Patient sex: F
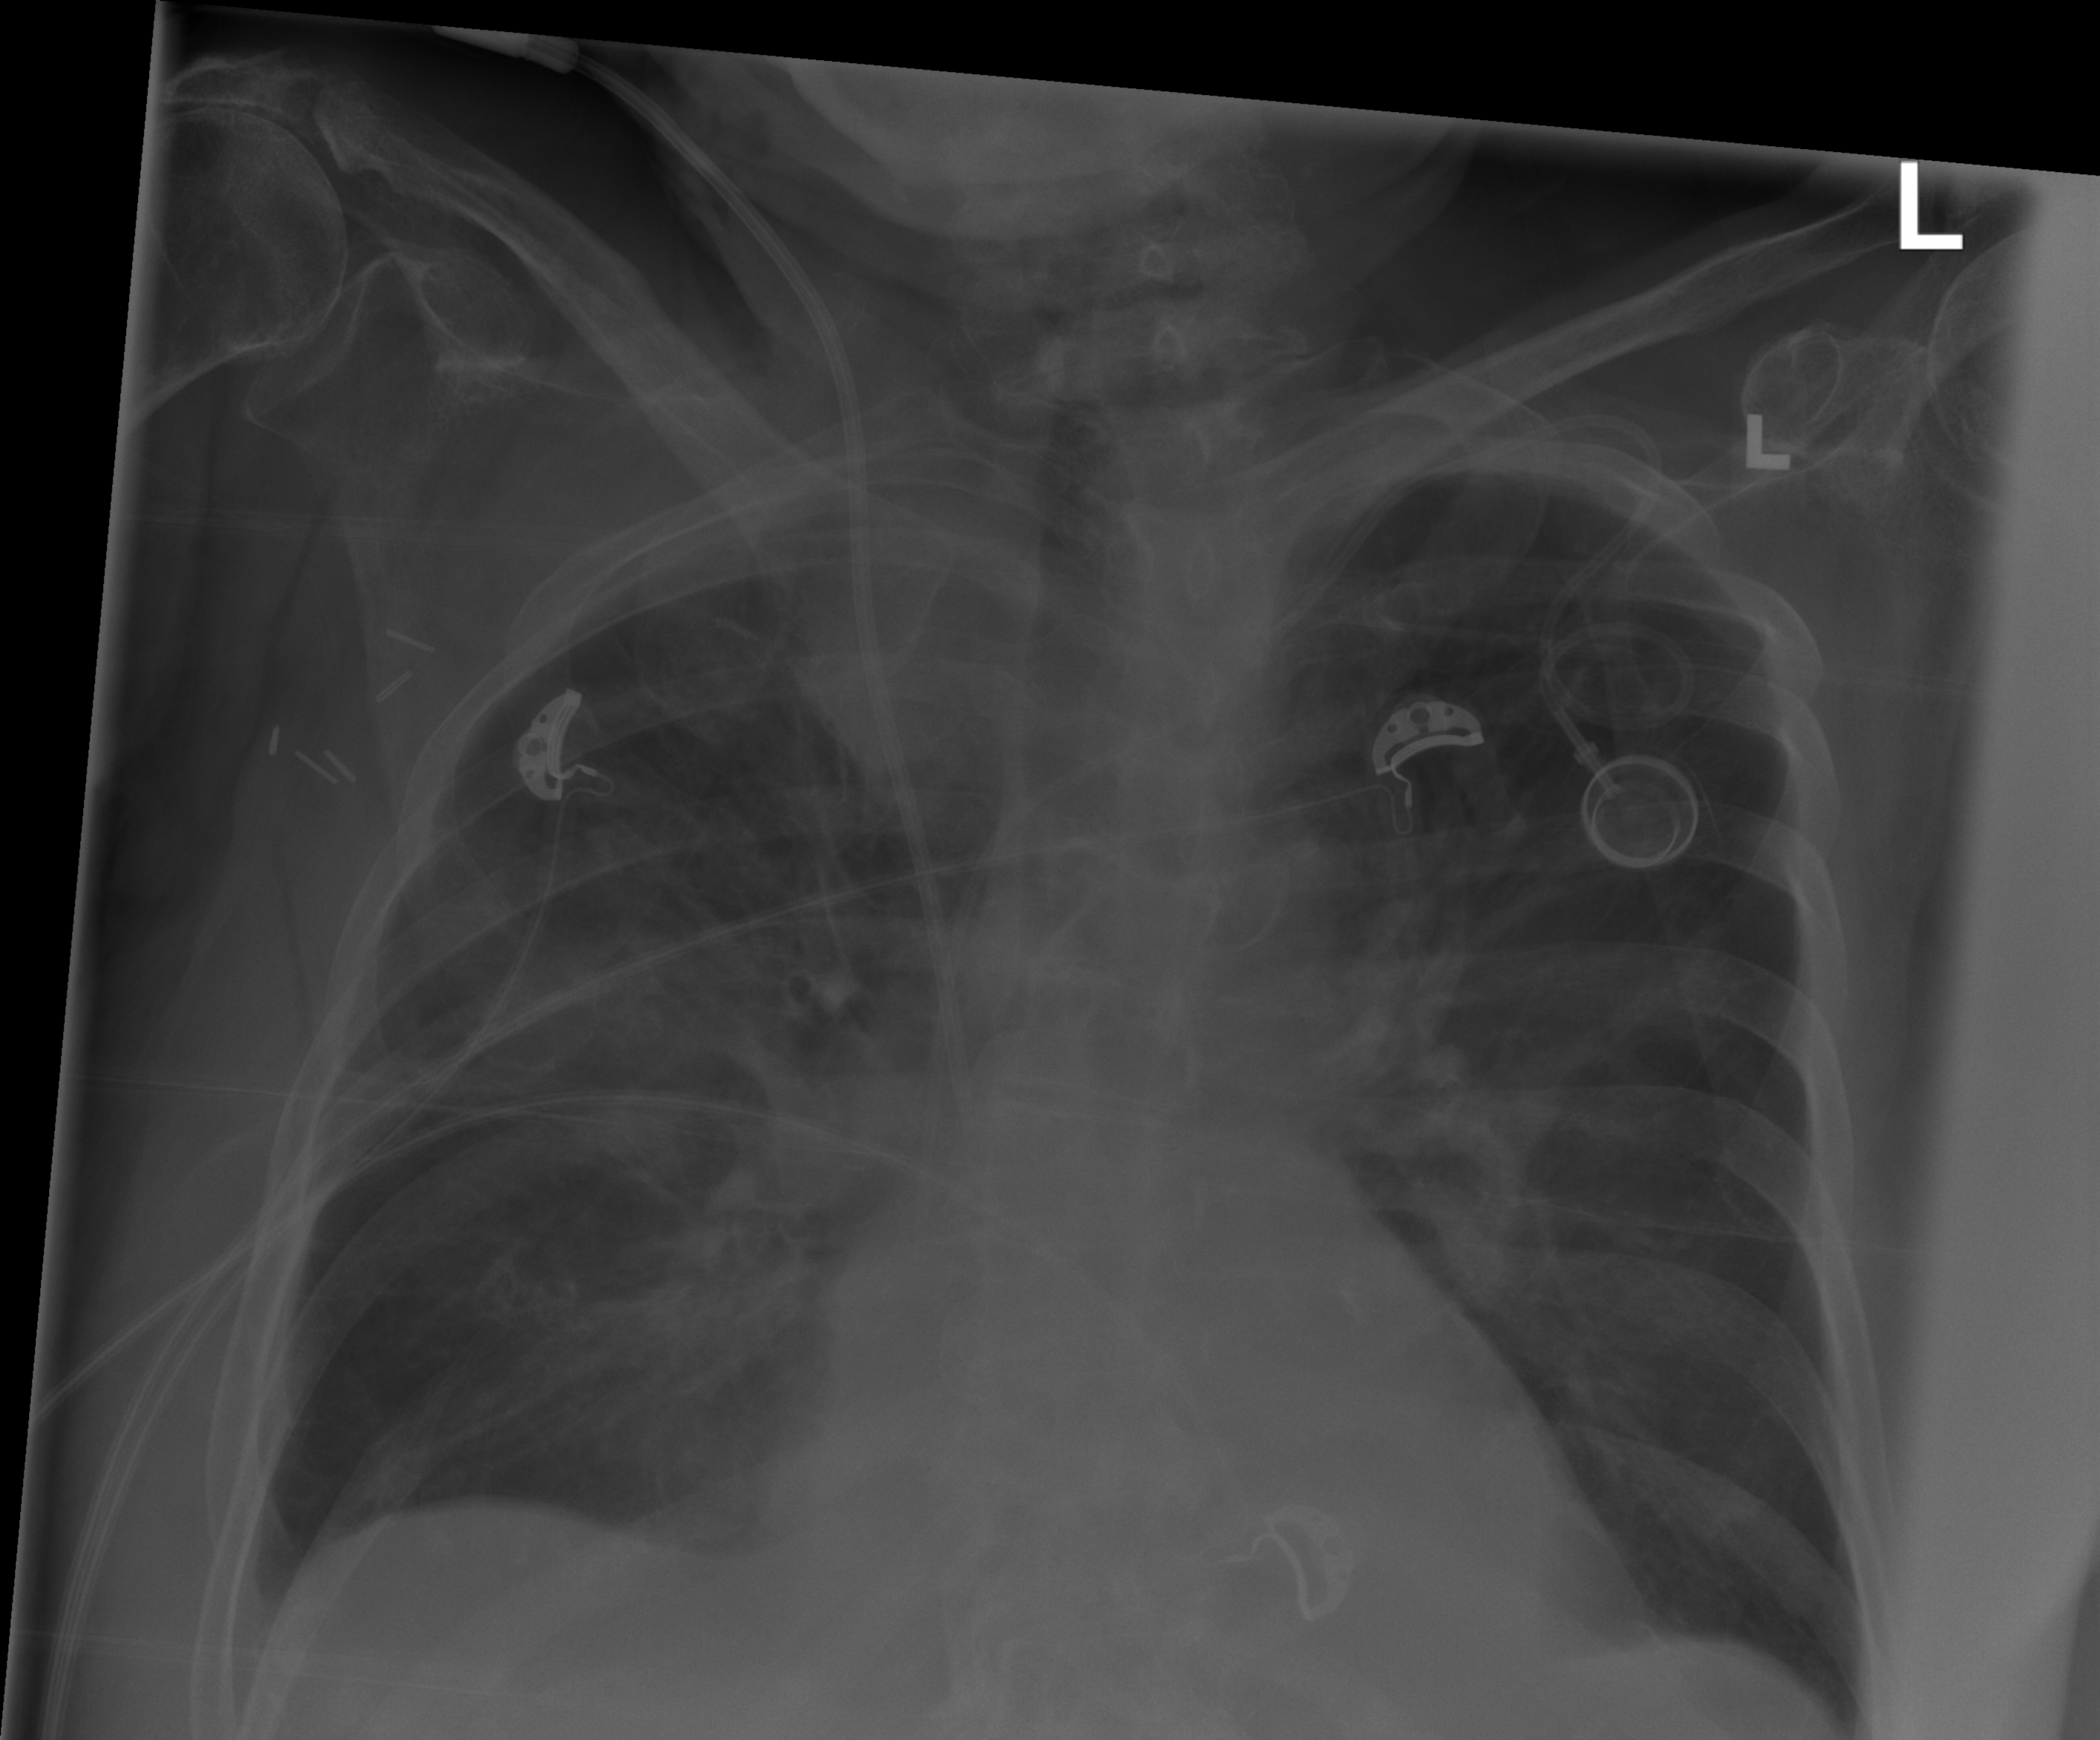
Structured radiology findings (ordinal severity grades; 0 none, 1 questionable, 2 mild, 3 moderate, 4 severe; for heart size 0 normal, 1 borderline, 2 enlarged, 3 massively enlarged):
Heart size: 0
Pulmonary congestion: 2
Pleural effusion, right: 2
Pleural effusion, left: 1
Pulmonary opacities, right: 2
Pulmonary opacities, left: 2
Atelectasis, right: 2
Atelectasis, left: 0